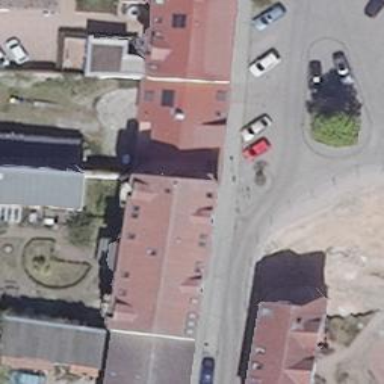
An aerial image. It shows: Living street.